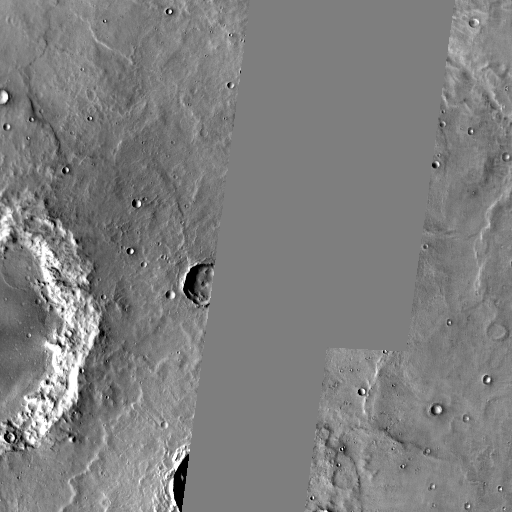
Crater classes present: Background, Other, Layered, Buried, Secondary